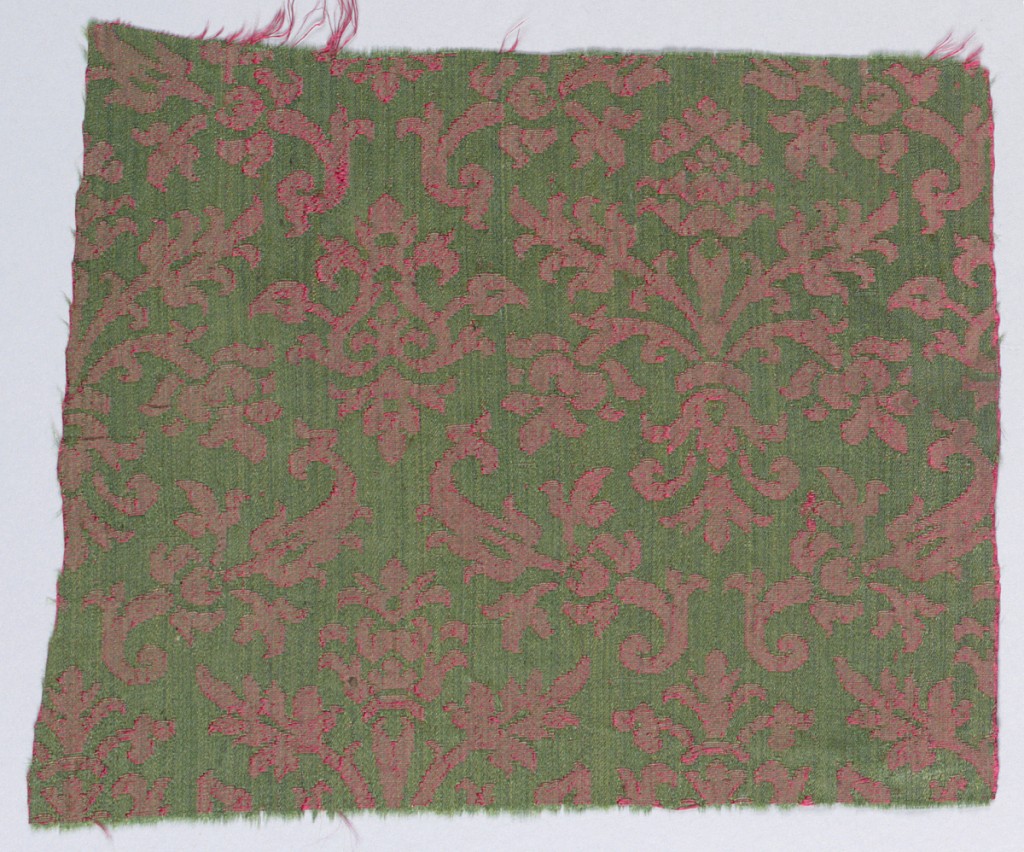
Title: Fragment
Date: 17th century
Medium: silk Technique: 4 and 1 satin damask
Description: Formal pattern of pomegranate shapes and leaf sprigs in red and green.